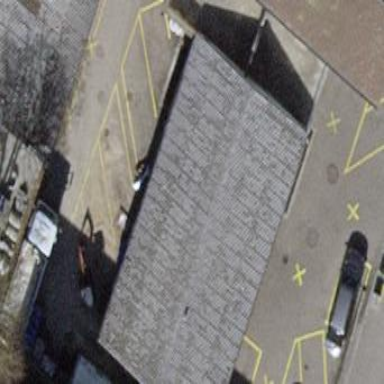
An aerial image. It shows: Building housing car repair shop.